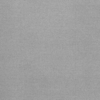
Label: dusty